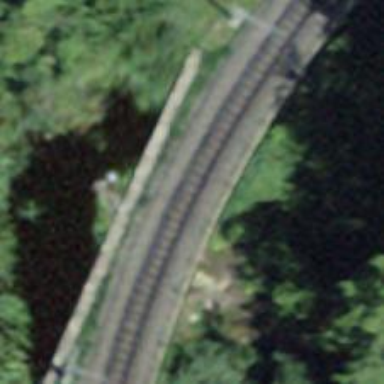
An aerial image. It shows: Narrow-gauge railway bridge with electrified contact line for single track.